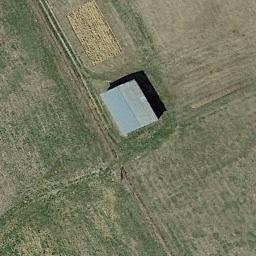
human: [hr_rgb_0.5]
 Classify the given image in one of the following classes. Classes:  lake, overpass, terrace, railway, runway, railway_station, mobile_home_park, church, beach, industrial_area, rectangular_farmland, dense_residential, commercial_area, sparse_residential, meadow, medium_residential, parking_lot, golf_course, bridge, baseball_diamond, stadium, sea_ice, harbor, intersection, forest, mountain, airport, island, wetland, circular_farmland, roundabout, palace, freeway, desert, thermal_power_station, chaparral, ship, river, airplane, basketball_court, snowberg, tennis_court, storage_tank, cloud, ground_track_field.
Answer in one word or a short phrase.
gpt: sparse_residential